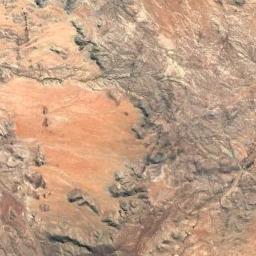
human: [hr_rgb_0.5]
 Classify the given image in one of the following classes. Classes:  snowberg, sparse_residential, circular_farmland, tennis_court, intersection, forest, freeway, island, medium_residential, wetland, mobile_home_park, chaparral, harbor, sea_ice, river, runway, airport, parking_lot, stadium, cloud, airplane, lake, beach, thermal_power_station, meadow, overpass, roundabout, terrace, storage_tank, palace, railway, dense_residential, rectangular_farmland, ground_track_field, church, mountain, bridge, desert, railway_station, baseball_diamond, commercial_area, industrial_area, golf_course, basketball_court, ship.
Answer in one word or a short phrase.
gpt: mountain